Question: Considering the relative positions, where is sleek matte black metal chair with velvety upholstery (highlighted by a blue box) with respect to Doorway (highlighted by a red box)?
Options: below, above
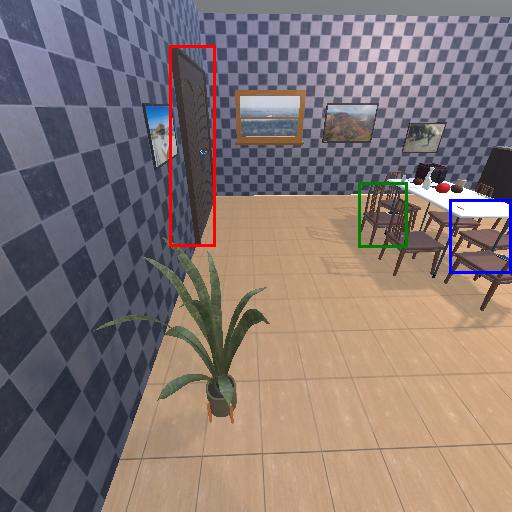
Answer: below